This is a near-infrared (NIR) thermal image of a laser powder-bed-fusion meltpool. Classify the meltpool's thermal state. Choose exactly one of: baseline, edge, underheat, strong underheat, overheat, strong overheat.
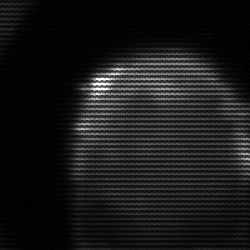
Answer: edge